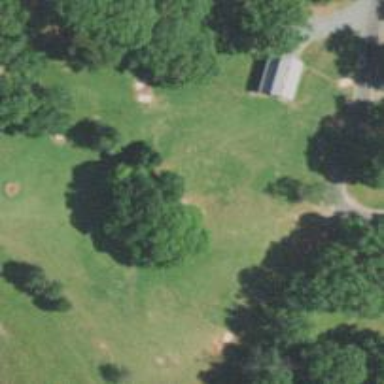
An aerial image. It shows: Disc golf basket.